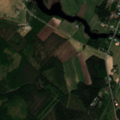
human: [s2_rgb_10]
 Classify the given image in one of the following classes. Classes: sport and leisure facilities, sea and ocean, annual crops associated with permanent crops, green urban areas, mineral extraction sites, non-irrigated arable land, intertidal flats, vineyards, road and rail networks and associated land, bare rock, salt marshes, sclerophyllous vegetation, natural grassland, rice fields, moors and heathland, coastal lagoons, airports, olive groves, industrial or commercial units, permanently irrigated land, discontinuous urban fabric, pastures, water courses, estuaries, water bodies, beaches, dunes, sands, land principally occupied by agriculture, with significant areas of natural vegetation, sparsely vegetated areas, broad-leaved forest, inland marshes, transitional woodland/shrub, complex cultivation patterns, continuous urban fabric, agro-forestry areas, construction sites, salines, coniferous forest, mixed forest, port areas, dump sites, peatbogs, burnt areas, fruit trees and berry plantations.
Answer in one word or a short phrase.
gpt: discontinuous urban fabric, non-irrigated arable land, land principally occupied by agriculture, with significant areas of natural vegetation, coniferous forest, mixed forest, transitional woodland/shrub